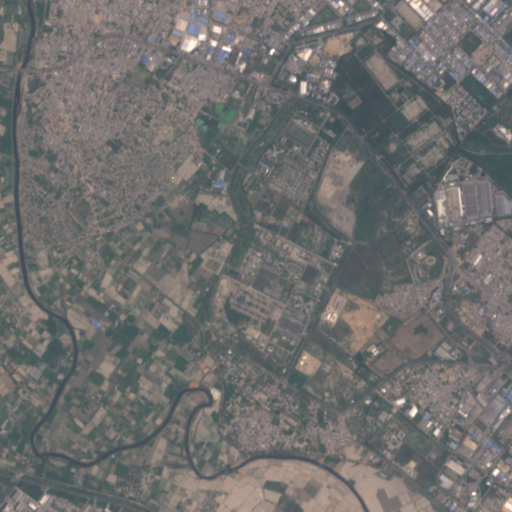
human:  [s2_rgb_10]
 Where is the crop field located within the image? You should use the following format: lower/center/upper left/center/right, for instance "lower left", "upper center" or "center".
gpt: The crop field is located in the lower left of the image.
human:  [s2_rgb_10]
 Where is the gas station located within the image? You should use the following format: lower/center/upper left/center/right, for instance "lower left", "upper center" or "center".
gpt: The gas station is located in the center right of the image.
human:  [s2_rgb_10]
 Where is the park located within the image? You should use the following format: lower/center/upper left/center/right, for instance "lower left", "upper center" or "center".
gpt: The park is located in the upper right of the image.
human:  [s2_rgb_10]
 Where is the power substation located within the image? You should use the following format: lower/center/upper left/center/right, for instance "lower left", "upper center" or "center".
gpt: The power substation is located in the center right of the image.
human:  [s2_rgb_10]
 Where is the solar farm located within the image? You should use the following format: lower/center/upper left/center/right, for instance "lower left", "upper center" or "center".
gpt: The solar farm is located in the center right of the image.
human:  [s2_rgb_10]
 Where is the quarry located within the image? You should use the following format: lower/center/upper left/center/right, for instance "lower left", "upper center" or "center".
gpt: There is no quarry in the image.